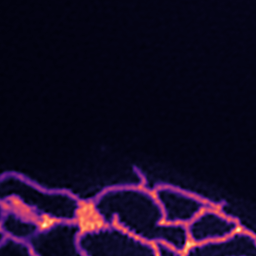
Label: Super-resolution ER image